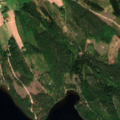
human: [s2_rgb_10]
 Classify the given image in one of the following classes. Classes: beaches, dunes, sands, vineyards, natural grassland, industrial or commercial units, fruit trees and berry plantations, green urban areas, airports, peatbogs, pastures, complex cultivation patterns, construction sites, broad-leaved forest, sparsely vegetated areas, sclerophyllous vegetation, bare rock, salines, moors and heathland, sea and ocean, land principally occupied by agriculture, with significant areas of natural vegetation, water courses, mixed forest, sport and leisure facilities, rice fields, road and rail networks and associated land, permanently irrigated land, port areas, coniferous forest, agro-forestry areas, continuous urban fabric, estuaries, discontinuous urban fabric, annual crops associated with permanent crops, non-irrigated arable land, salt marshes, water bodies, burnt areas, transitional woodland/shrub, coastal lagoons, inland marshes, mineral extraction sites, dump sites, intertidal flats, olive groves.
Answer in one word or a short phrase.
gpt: non-irrigated arable land, broad-leaved forest, coniferous forest, mixed forest, transitional woodland/shrub, water bodies